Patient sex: M
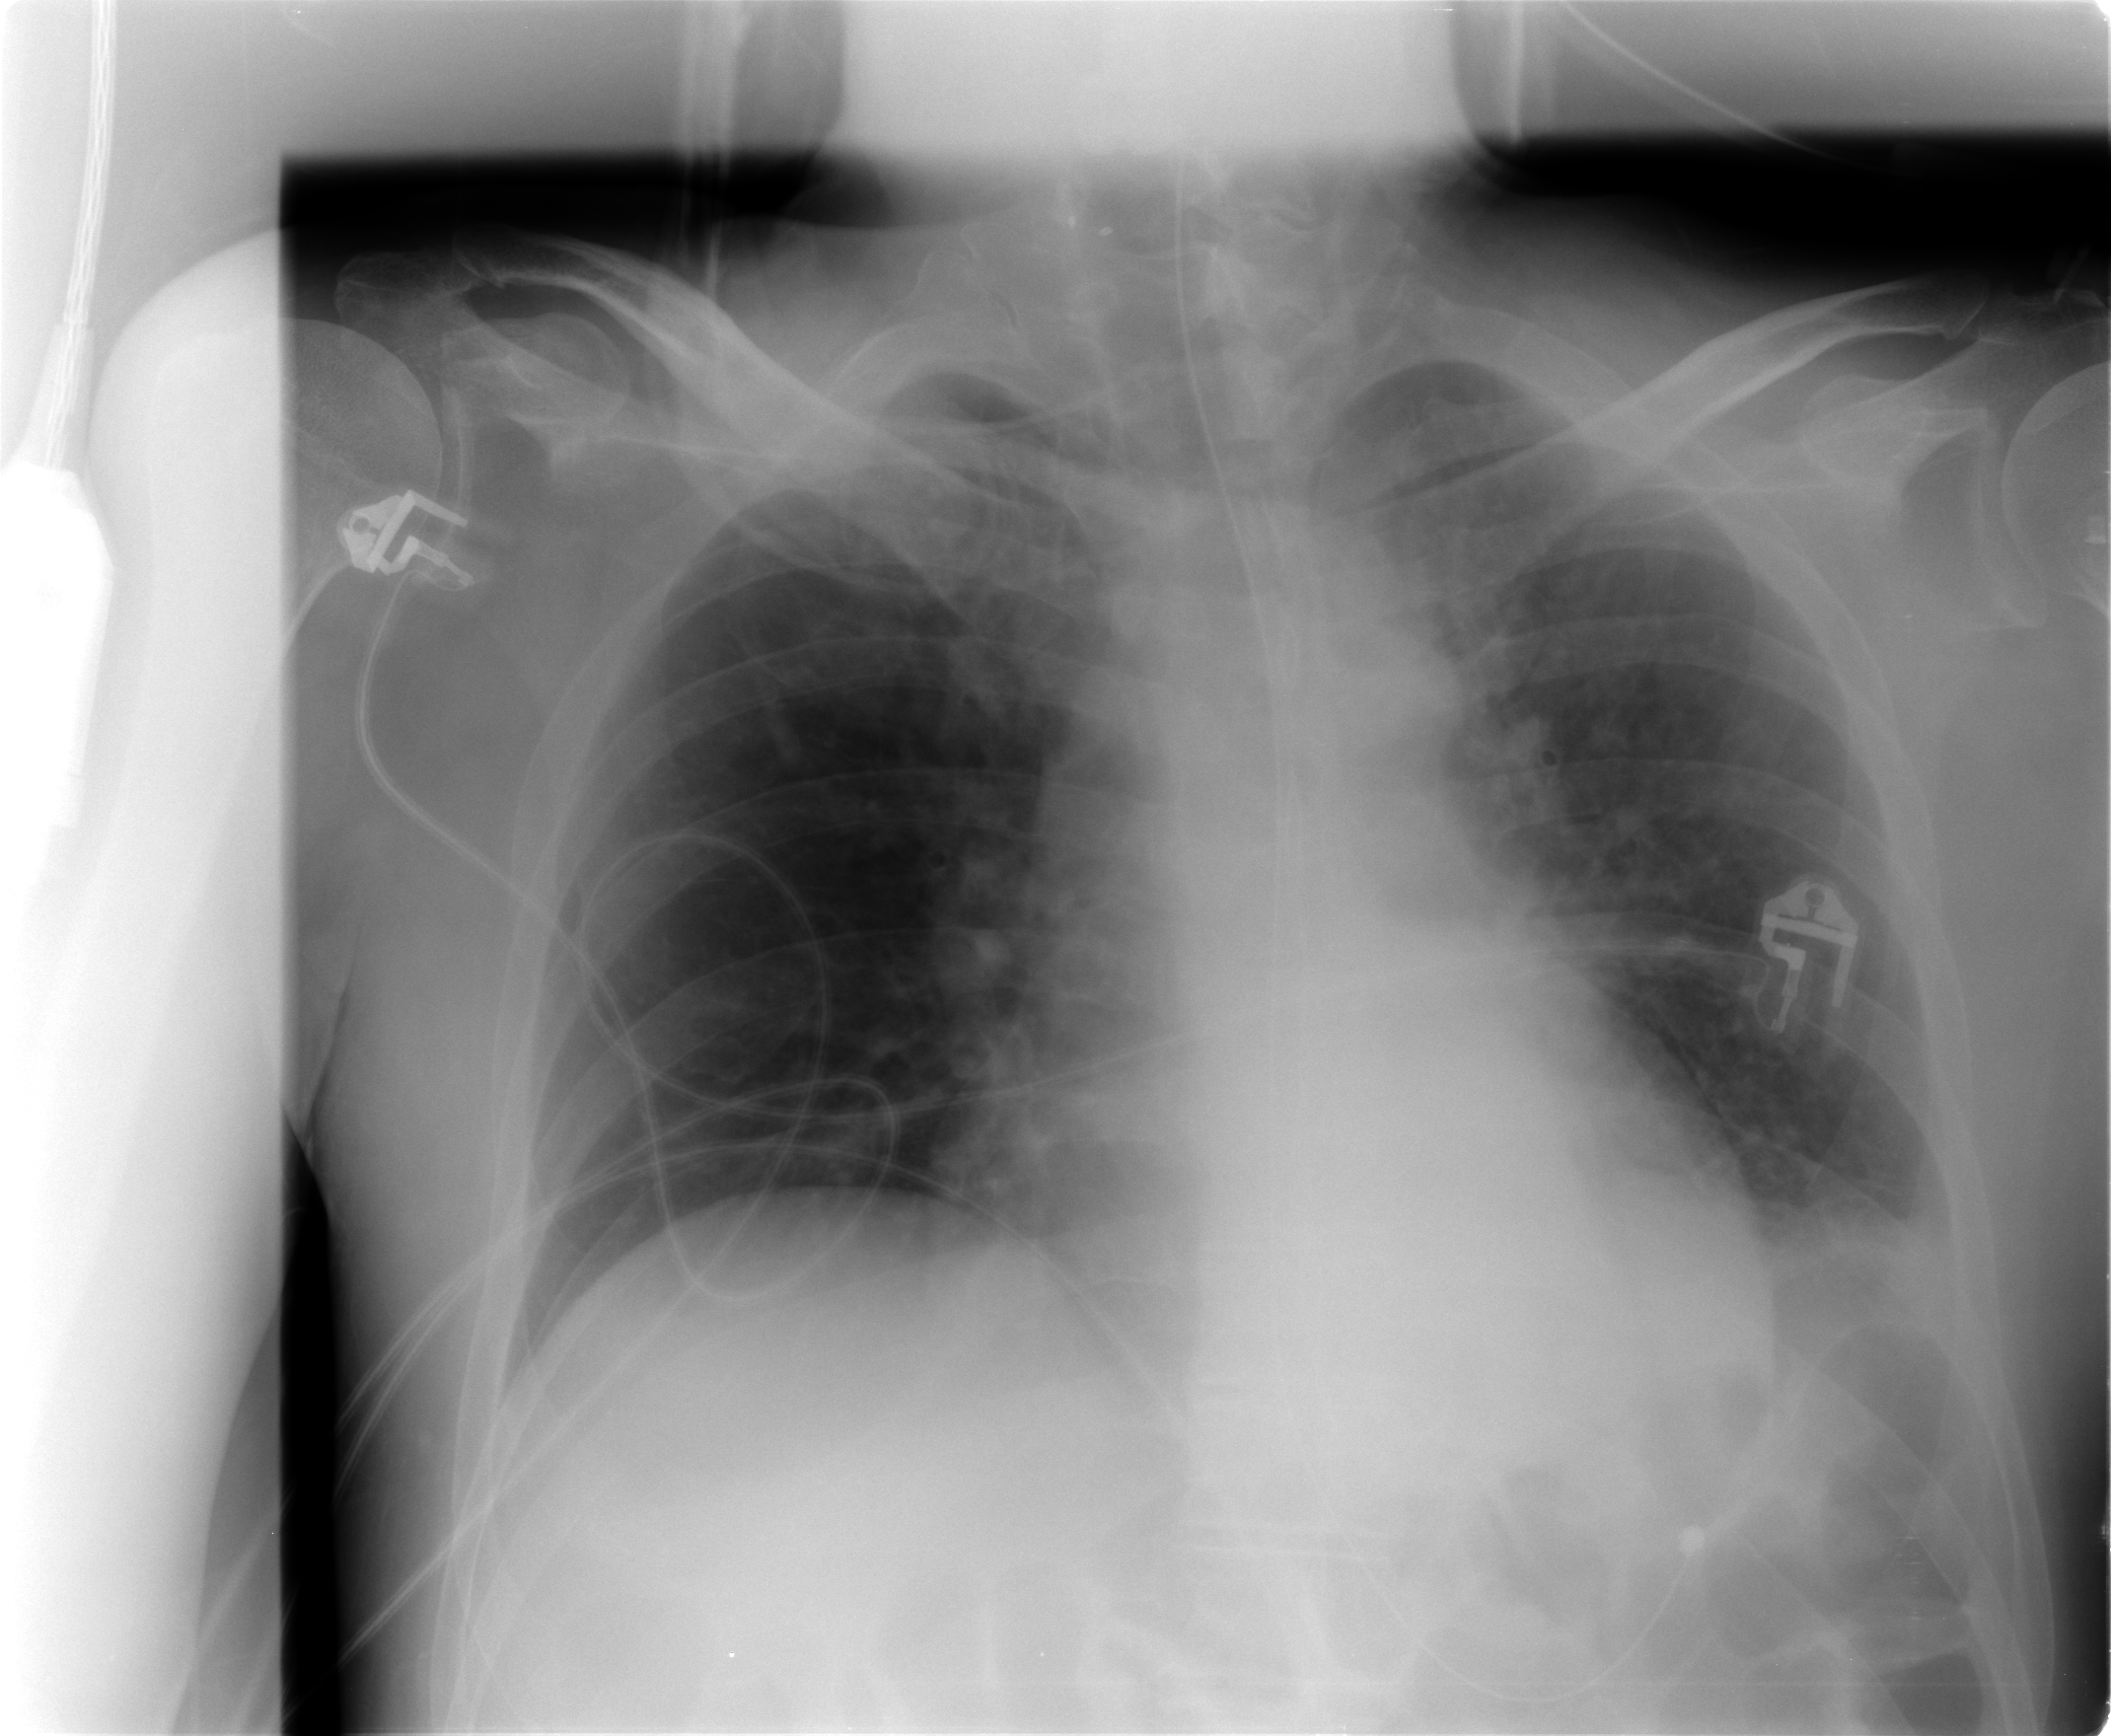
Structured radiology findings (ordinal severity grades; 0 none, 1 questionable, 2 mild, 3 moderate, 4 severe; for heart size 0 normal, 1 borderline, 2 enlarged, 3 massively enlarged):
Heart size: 2
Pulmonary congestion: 0
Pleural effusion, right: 0
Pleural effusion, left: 2
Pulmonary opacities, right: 0
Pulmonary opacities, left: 2
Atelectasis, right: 0
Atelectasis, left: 2